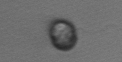
Label: Dinophyceae